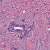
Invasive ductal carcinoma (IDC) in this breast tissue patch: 1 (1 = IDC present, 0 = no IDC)